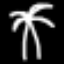
Label: palm tree